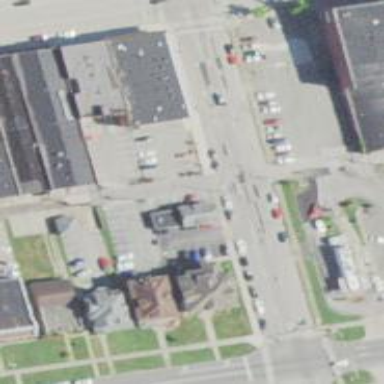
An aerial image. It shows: Alley classified as service road.